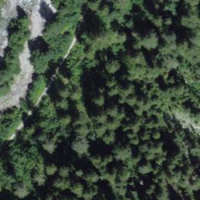
EUNIS habitat code: 45
Species observed at this site:
Cephalanthera rubra